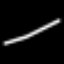
Label: line